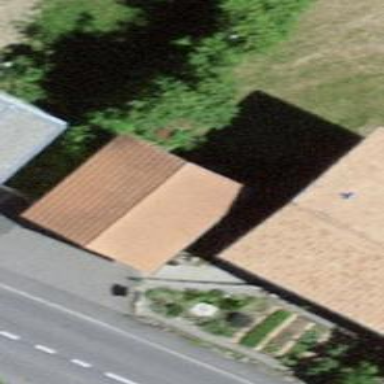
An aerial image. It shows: Garage.